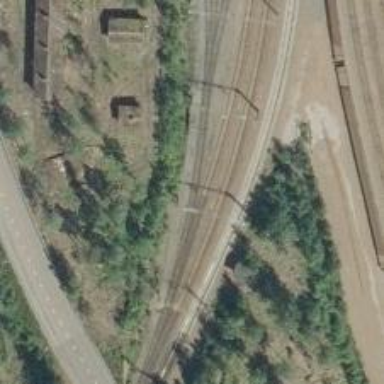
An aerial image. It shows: Rail yard with electrified contact lines for the railway.